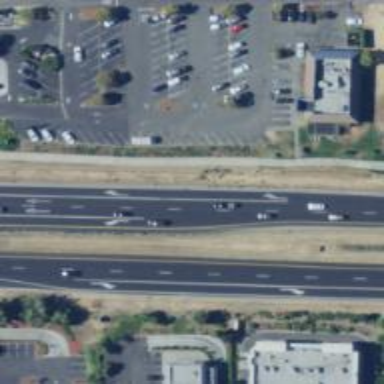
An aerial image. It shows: This image shows trunk highway that functions as expressway.